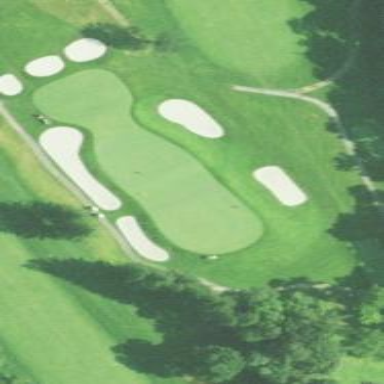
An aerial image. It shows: Golf green.